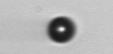
Label: bead